Question: I was trying to get two images side by side inside my LinearLayout. I tried setting my layout weight to 1 as suggested by many other posts I saw here for both views but to no avail. The imageViews in question are the ones with the ID rainfall and wind. What am I doing wrong here? I even tried wrapping them inside a relative layout and it did not work. This is what they look like with the code below: I just want the umbrellas to be side by side instead of one being slightly below the other one? Any ideas?

'''
<Button
android:layout_width="wrap_content"
android:id="@+id/city"
android:layout_gravity="center"
android:gravity="center"
android:layout_height="wrap_content"
android:background="@null"
android:onClick="location"/>
<ImageButton
android:id="@+id/condition"
android:layout_gravity="center"
android:layout_width="wrap_content"
android:layout_height="wrap_content"
android:background="@null"
android:onClick="sendMessage"/>
<TextView
android:layout_width="wrap_content"
android:layout_height="wrap_content"
android:id="@+id/txtCondition"
android:gravity="center"
android:layout_gravity="center" />
<TextView
android:layout_width="wrap_content"
android:id="@+id/temp"
android:layout_gravity="center"
android:gravity="center"
android:layout_height="wrap_content" />
<TextView
android:id="@+id/maxMin"
android:gravity="center"
android:layout_gravity="center"
android:layout_width="wrap_content"
android:layout_height="wrap_content" />
<TextView
android:id="@+id/highTemp"
android:layout_gravity="center"
android:layout_width="wrap_content"
android:layout_height="wrap_content" />
<ImageView
android:id="@+id/wind"
android:src="@drawable/ic_umbrella"
android:layout_width="wrap_content"
android:layout_height="wrap_content"
android:layout_weight="1"
android:layout_gravity="start" />
<ImageView
android:id="@+id/rainfall"
android:src="@drawable/ic_umbrella"
android:layout_width="wrap_content"
android:layout_height="wrap_content"
android:layout_weight="1"
android:layout_gravity="end" />
<TextView
android:id="@+id/secDay"
android:layout_width="wrap_content"
android:layout_gravity="center"
android:layout_height="wrap_content" />
<TextView
android:id="@+id/weekHigh"
android:layout_gravity="bottom|center"
android:layout_width="wrap_content"
android:layout_height="wrap_content" />
</LinearLayout>
'''
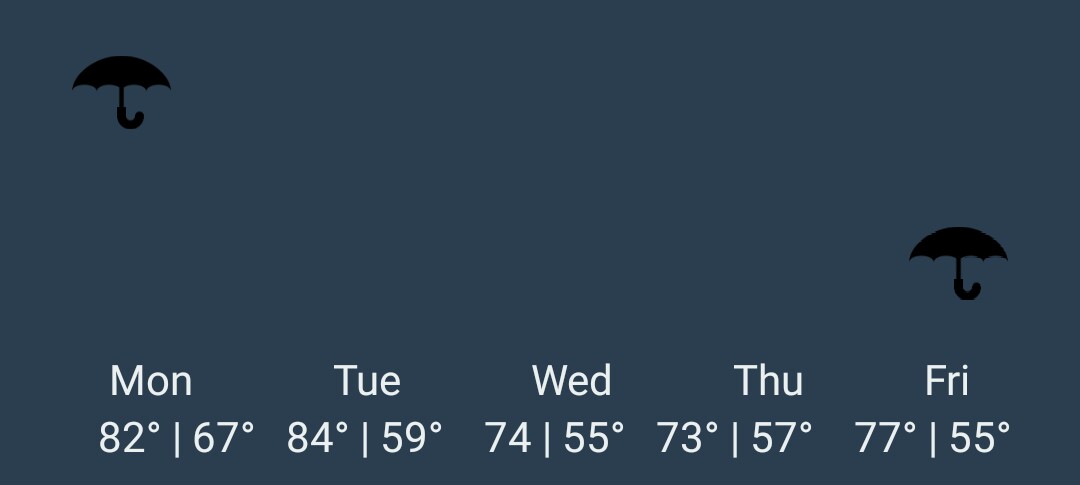
Answer: Try to put them inside a LinearLayout :
'''
<LinearLayout
android:layout_width="fill_parent"
android:layout_height="wrap_content"
android:orientation="horizontal">
<ImageView
android:id="@+id/wind"
android:src="@drawable/ic_umbrella"
android:layout_width="wrap_content"
android:layout_height="wrap_content"
android:layout_gravity="start" />
<ImageView
android:id="@+id/rainfall"
android:src="@drawable/ic_umbrella"
android:layout_width="wrap_content"
android:layout_height="wrap_content"
android:layout_weight="1"
android:layout_gravity="end" />
</LinearLayout>
'''